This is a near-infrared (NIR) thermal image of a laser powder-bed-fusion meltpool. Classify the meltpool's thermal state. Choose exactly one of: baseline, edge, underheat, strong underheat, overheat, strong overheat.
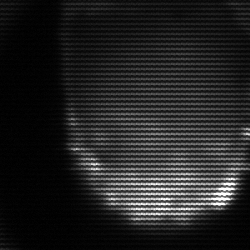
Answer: edge